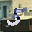
Label: 5